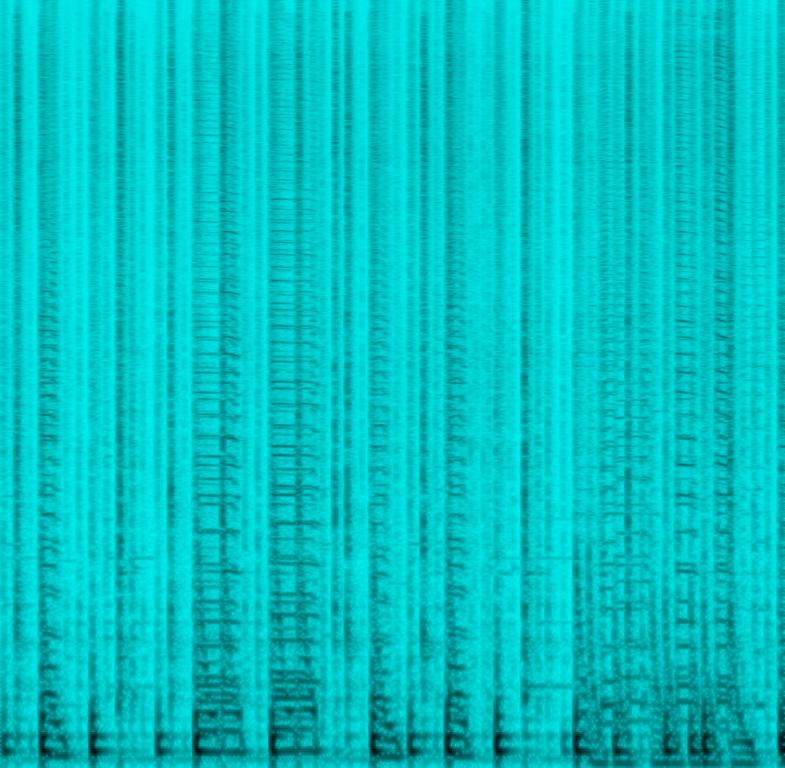
The low quality recording features a groovy cajon percussion, electric guitar chords and groovy synth bass. It sounds groovy and funky.